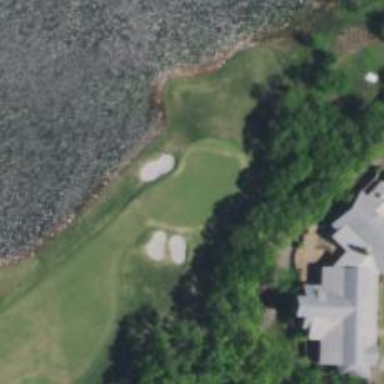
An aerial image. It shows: Golf hole.